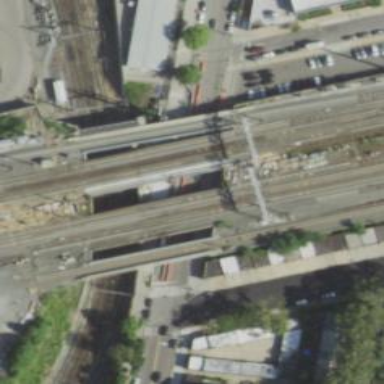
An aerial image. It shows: Electrified rail for trains.